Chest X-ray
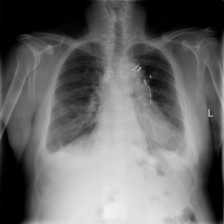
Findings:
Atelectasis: negative
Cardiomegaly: negative
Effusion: positive
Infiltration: negative
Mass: negative
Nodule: negative
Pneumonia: negative
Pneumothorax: negative
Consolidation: negative
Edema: negative
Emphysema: negative
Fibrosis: negative
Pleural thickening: negative
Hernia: negative